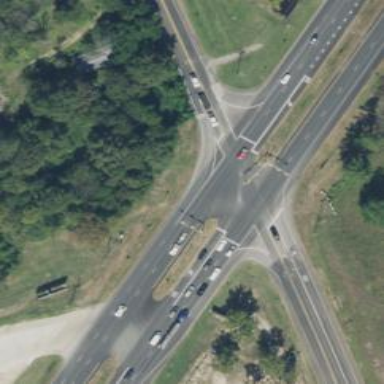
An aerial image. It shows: Asphalt road classified as trunk highway.